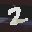
Label: 2